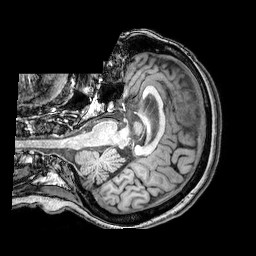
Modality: T1w
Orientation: axial
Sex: female
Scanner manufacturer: philips
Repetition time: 0.008139 s
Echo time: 0.00372 s